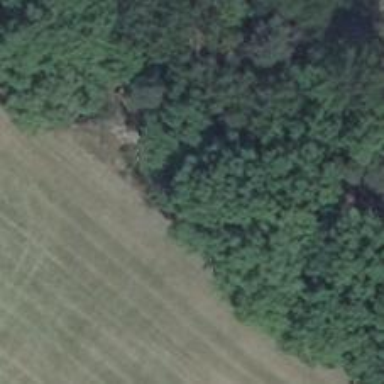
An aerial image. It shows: Hunting stand.